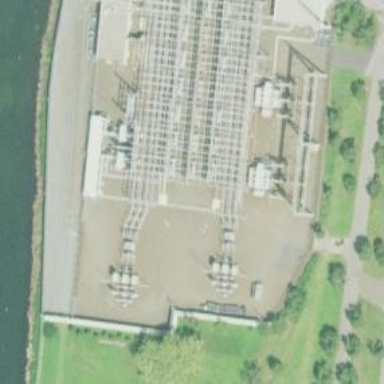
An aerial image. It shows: Switch used for power control.